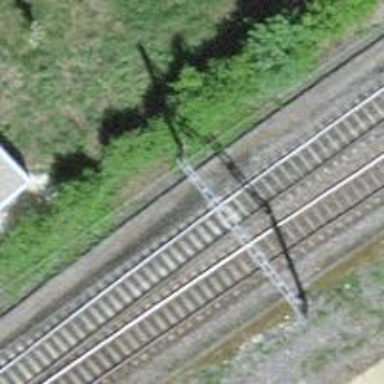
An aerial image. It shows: Single-track railway with electrified contact lines.